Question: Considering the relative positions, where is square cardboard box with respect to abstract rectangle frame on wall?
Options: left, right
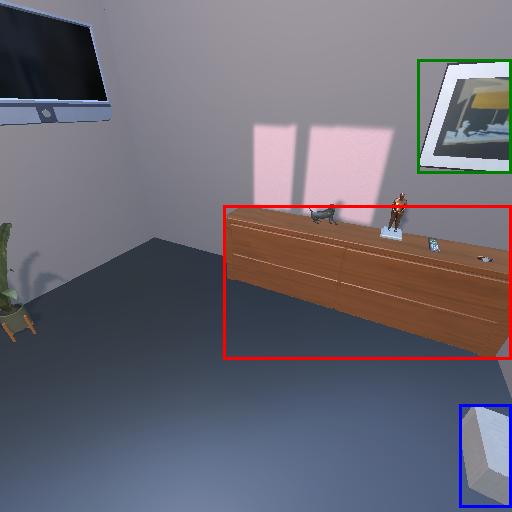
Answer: left